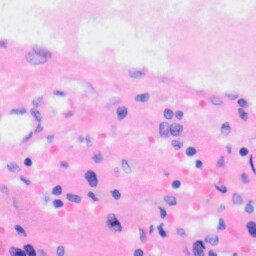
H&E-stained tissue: Liver